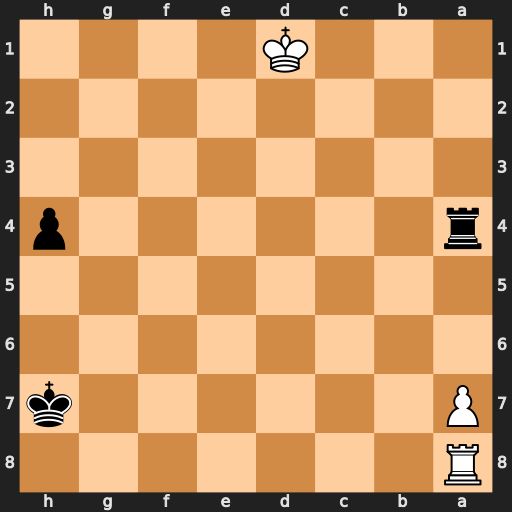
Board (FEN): R7/P6k/8/8/r6p/8/8/3K4
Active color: b
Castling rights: -
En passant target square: -
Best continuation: h3 Rf8 h2